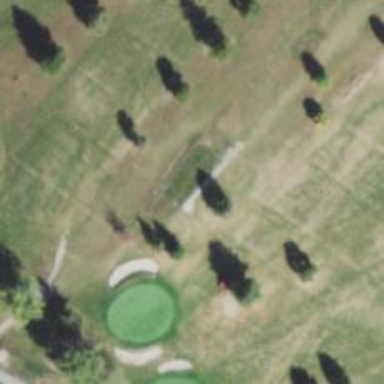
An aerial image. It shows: Service road designated as golf cart path.